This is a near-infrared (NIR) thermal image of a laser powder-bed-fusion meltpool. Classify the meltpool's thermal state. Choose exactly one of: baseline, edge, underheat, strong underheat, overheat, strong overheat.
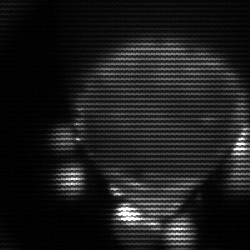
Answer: edge